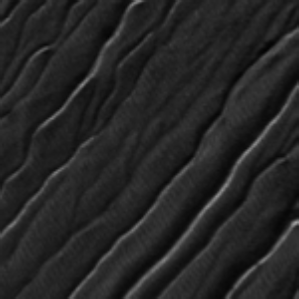
Label: frost